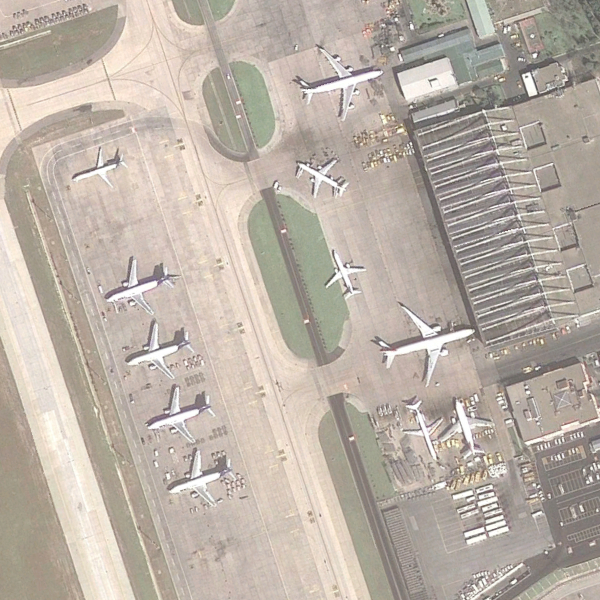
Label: Airport